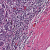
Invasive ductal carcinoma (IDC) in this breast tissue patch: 0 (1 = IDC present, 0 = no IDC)